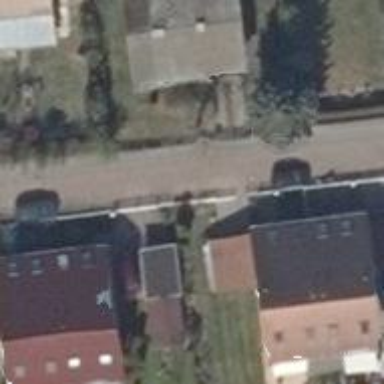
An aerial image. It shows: Driveway.